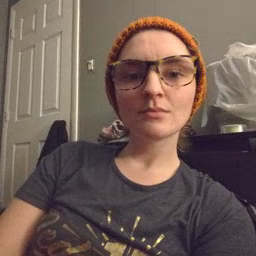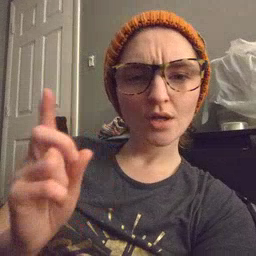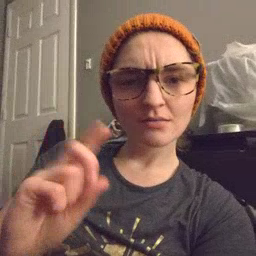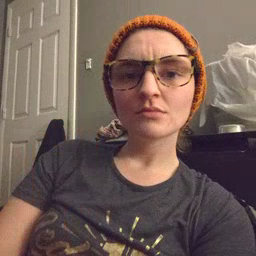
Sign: where